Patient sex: M
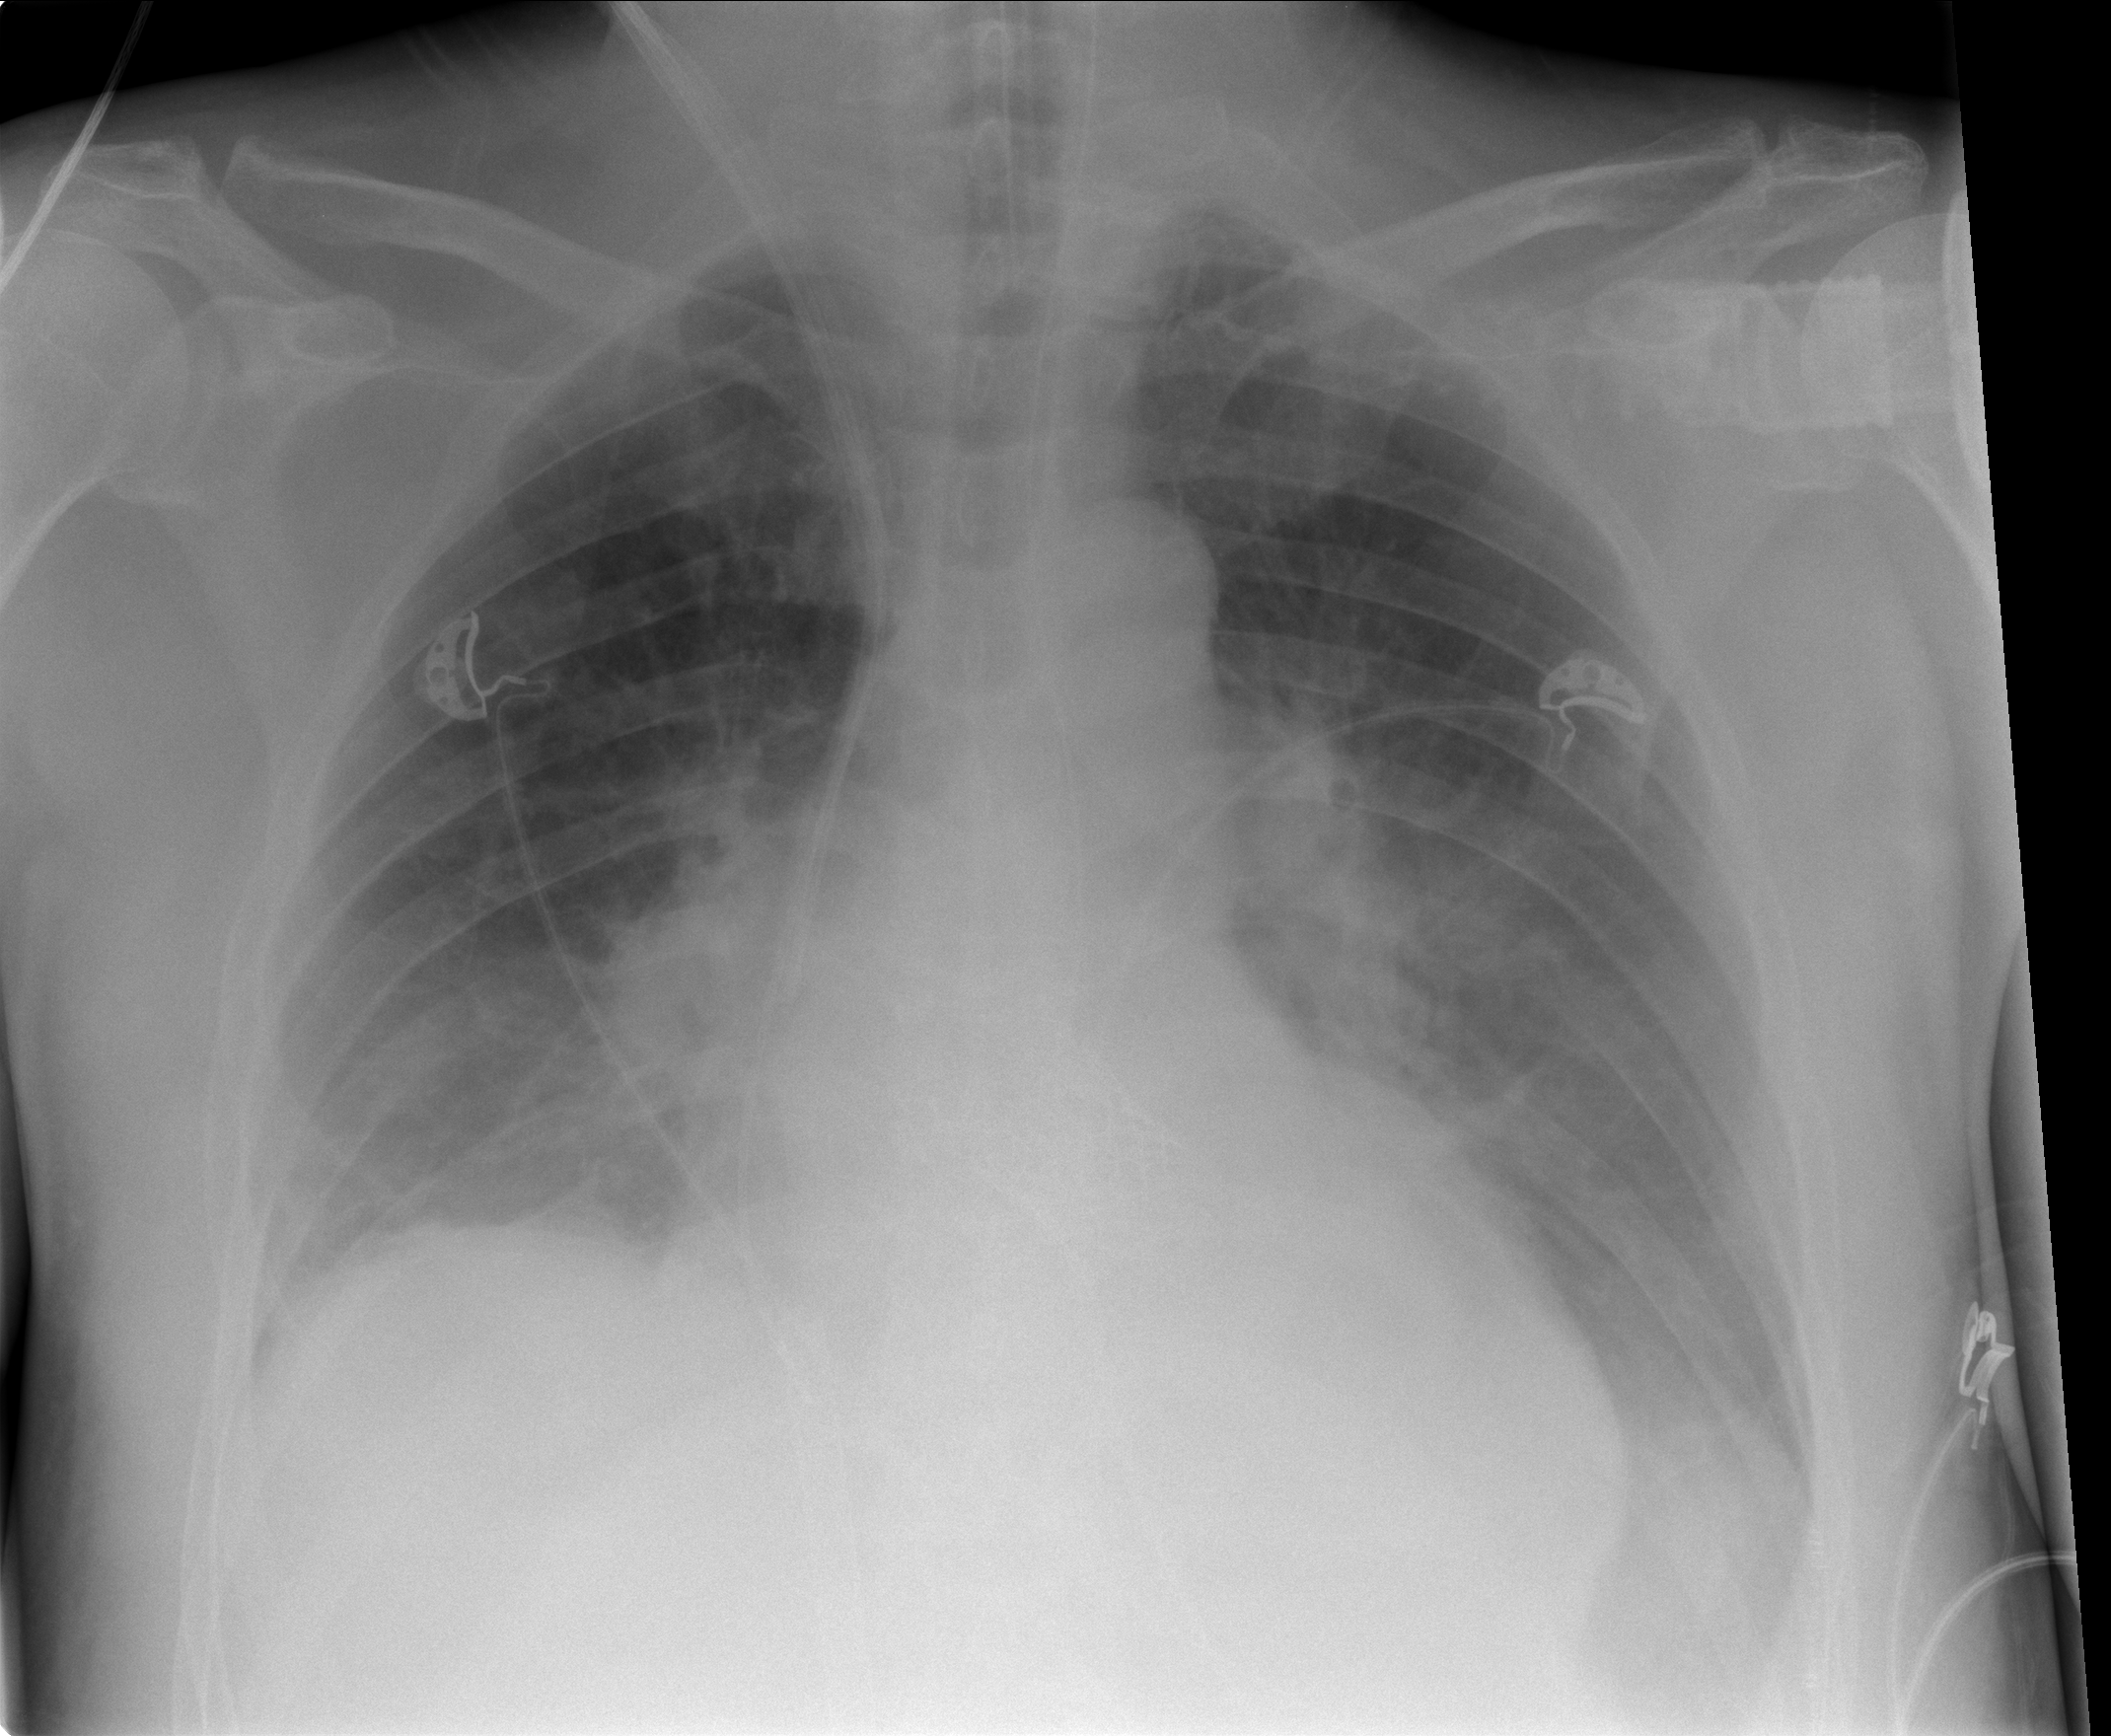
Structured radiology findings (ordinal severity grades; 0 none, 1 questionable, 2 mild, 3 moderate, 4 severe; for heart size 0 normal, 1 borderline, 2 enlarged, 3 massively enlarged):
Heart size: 2
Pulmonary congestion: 0
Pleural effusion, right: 0
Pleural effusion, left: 2
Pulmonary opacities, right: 0
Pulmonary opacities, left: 0
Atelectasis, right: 2
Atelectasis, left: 0